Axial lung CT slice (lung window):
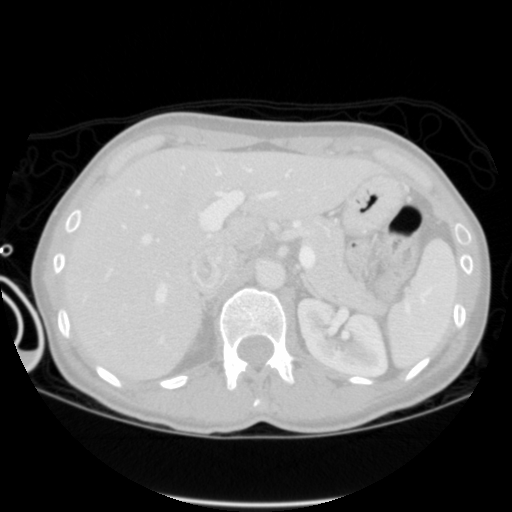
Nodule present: no